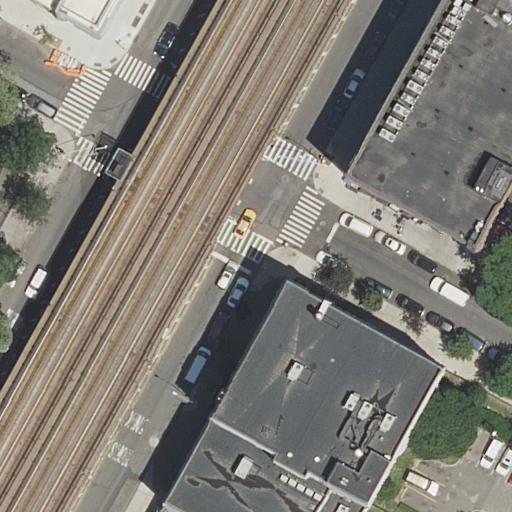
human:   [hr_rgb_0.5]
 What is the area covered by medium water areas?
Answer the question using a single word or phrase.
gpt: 0m2

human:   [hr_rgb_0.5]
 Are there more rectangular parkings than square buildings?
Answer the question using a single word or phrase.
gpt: yes

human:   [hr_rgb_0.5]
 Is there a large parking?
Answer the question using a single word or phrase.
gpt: no

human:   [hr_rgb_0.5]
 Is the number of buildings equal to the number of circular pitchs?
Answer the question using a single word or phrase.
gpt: no

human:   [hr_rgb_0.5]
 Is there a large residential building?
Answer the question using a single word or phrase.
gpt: yes

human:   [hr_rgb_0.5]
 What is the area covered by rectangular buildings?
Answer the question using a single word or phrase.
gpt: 1616m2

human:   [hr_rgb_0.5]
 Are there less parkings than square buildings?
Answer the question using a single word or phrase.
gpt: no

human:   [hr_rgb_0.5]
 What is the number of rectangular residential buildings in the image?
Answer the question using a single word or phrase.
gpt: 2

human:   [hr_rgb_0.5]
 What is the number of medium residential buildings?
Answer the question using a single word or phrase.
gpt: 0

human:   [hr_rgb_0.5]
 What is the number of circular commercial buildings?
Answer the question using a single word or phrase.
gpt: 0

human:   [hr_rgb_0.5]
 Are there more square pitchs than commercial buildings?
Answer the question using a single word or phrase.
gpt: no

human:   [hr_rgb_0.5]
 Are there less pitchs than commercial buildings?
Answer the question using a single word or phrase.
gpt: no

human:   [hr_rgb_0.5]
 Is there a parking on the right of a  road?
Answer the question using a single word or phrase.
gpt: yes

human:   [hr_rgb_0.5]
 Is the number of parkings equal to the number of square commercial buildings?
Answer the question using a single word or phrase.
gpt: no

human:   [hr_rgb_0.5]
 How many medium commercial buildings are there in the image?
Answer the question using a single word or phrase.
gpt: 0

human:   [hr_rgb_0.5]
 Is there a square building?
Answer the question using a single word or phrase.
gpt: no

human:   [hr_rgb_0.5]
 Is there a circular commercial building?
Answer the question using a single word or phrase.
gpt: no

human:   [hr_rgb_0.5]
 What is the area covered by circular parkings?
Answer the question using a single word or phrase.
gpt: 0m2

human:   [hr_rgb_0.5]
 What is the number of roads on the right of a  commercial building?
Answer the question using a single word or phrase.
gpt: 0

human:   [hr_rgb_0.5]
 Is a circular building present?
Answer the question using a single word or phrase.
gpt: no

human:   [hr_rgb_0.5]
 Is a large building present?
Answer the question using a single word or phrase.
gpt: yes

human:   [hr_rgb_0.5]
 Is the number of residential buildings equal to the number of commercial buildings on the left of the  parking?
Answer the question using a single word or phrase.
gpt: no

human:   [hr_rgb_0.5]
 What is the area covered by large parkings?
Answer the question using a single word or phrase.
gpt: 0m2

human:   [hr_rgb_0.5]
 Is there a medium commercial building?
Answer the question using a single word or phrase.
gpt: no

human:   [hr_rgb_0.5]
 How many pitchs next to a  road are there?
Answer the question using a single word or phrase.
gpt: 1

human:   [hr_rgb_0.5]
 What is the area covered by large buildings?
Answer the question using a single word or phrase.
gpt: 4729m2

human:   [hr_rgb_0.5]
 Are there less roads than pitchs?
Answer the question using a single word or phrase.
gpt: no

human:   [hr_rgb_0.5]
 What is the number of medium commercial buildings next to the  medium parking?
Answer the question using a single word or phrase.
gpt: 0

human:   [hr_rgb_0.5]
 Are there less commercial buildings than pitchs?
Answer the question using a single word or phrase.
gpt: yes

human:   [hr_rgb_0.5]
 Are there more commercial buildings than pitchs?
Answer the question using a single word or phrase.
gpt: no

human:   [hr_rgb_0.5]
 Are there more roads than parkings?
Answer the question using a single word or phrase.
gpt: yes

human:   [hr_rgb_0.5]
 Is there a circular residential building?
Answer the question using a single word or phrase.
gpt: no

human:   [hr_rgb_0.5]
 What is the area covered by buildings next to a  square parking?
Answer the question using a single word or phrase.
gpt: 0m2

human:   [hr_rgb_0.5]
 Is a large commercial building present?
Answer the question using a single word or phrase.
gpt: no

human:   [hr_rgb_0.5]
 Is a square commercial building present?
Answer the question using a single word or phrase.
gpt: no

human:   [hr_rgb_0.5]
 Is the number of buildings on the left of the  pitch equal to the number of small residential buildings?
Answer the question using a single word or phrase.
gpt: no